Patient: sex M, age 64
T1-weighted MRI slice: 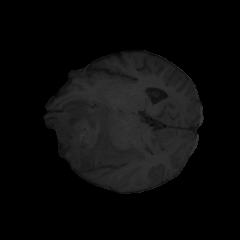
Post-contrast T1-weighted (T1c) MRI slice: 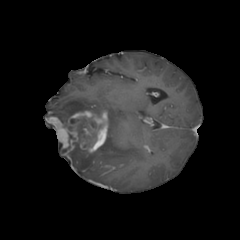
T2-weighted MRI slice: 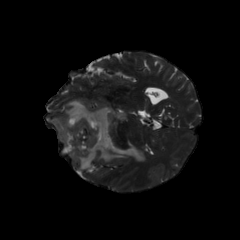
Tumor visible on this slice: yes
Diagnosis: Astrocytoma, IDH-mutant
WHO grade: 3